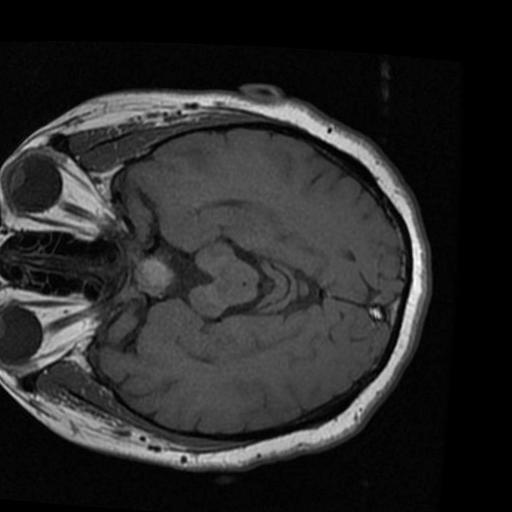
Label: brain_tumor